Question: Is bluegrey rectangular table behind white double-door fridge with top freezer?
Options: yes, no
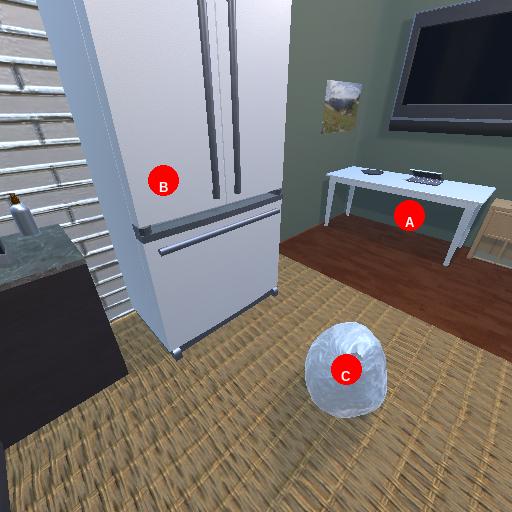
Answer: yes